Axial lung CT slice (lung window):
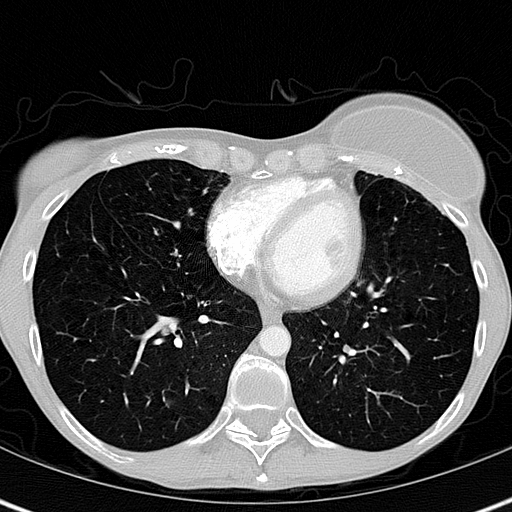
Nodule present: no